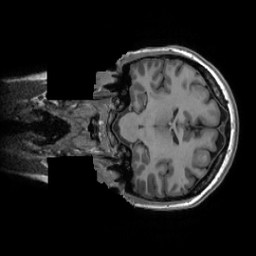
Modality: T1w
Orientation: coronal
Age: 27
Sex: female
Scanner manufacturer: ge
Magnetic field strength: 3 T
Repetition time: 0.007348 s
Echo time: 0.003036 s